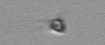
Label: nanoplankton_mix